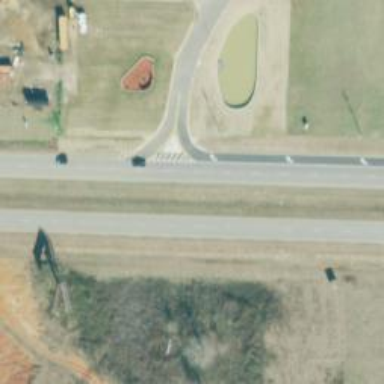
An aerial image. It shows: Secondary road with asphalt surface.